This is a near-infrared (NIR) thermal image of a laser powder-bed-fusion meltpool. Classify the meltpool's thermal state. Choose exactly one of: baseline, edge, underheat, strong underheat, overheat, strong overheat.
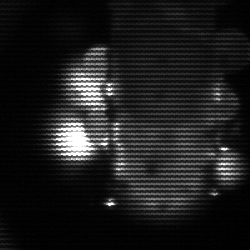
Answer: strong underheat